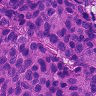
Metastatic tissue present: yes